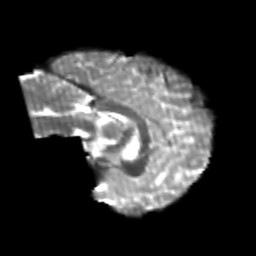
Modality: T2w
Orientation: sagittal
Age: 20
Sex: male
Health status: healthy
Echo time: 0.074 s